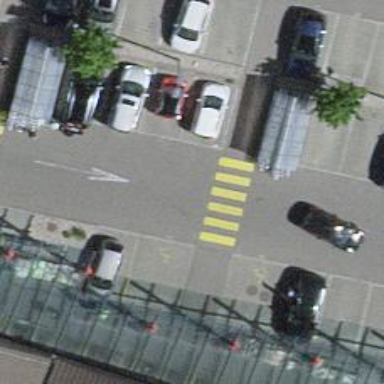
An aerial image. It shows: Uncontrolled zebra crossing on the road.